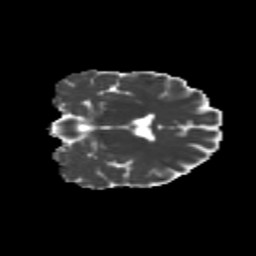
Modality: MD
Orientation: coronal
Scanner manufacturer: siemens
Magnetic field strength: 3 T
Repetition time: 9.2 s
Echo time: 0.084 s